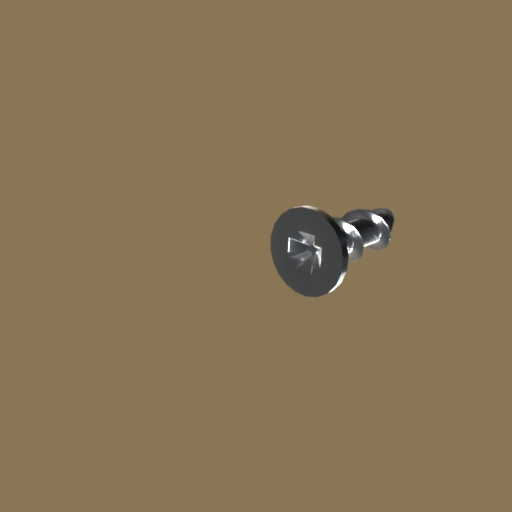
Label: screw